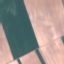
Label: AnnualCrop